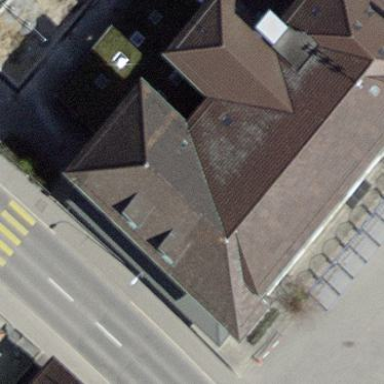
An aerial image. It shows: School building.